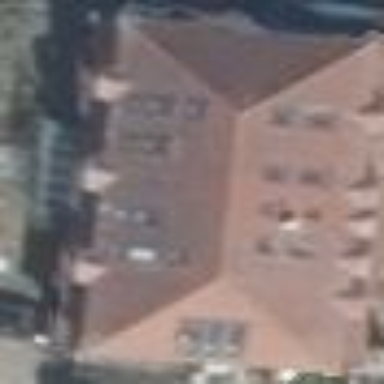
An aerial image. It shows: Building.